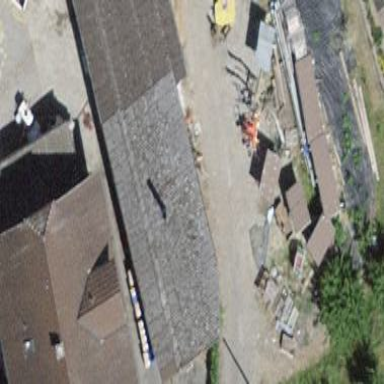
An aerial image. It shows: Barn.